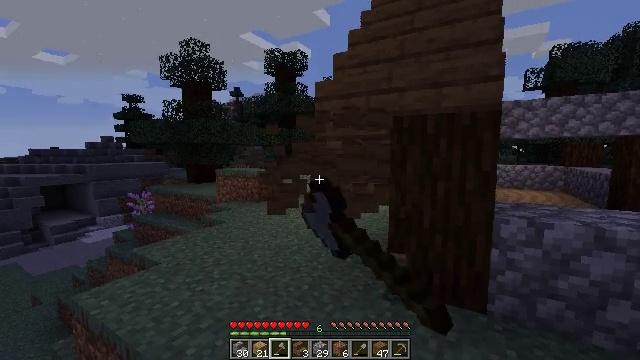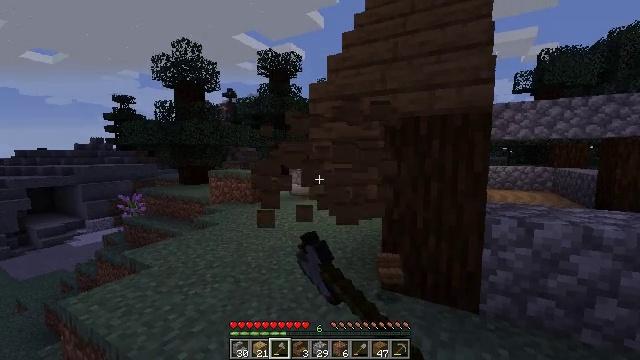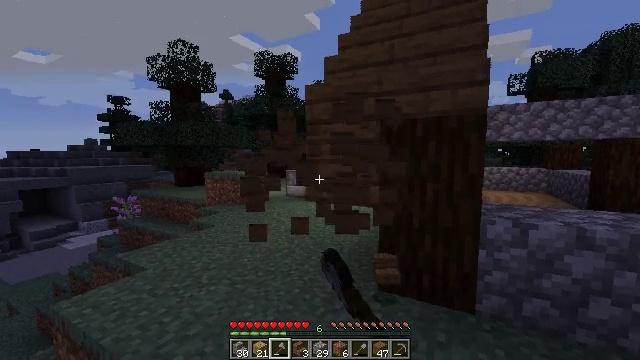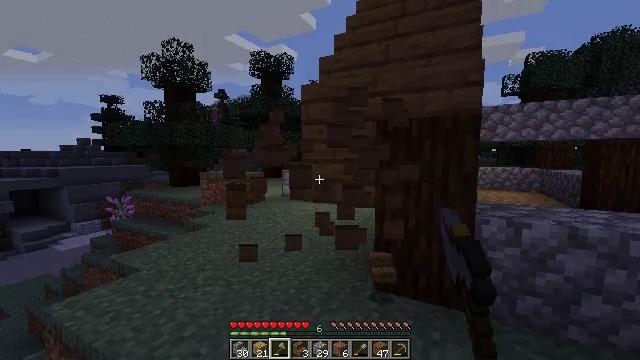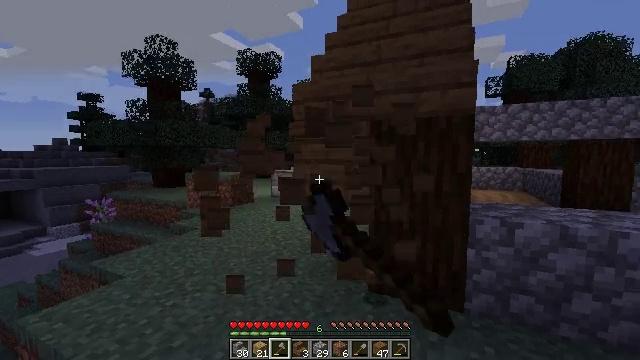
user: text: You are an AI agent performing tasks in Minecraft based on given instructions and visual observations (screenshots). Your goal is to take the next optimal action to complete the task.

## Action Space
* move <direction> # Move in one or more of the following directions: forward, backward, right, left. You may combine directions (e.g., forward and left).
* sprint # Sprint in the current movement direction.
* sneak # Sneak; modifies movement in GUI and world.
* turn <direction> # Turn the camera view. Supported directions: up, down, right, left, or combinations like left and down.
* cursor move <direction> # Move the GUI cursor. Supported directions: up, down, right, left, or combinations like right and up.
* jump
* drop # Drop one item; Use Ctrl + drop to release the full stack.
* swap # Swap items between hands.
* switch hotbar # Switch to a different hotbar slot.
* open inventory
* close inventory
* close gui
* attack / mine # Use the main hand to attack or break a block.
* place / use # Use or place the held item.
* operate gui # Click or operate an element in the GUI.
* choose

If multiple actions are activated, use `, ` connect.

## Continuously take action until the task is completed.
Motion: motion action
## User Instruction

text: Mine the spruce stairs block.
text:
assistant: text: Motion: turn right, attack / mine
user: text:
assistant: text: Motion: attack / mine
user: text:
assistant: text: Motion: attack / mine
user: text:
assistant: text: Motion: move forward and move left, turn right, attack / mine
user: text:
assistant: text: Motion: attack / mine